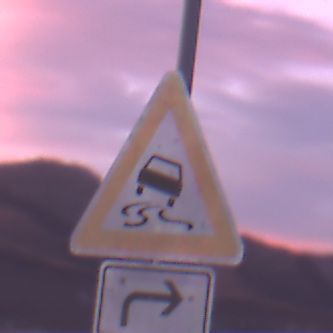
Verkehrszeichen: SchleuderOderRutschgefahr
Zusatzzeichen unten: RichtungsangabeDurchPfeile5
Umgebung: Outdoor, Nature
Tageszeit: Dawn
Wetter: PartlyCloudy
Licht: Natural
Jahreszeit: NotSpecified
Kontrast: MediumContrast